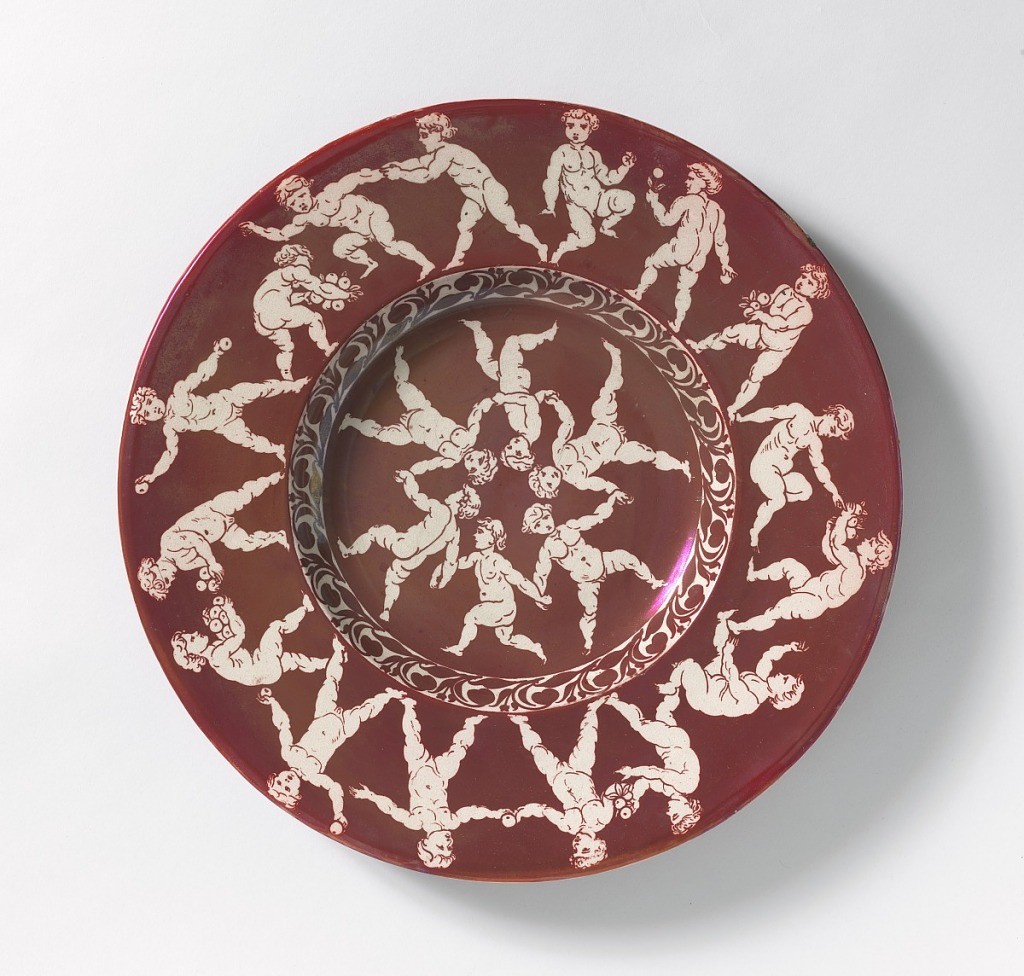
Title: Platter
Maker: William Frend De Morgan, British, 1839–1917
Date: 1888–98
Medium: Glazed and lustered earthenware
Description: A dark red plate decorated with a border of cream-colored nude males around the inner plate and outer rim.